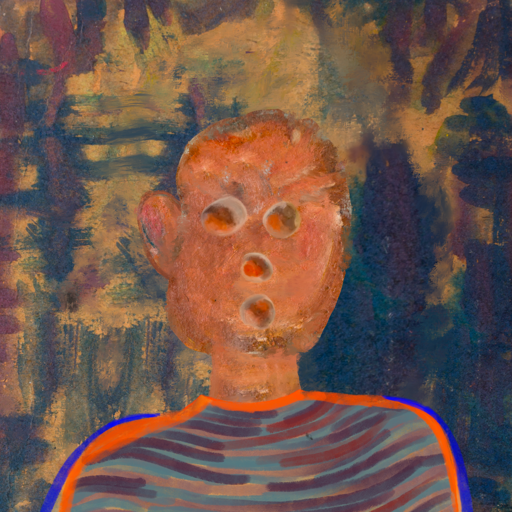
Background: InTheSun, Head And Neck Front: Boggyland, Face Front: Rupkatha, Bust: Experience, Hair Front: Blank, Head Accessory: Blank, Second Necklace: Blank, Necklace: Blank, Baby: Blank